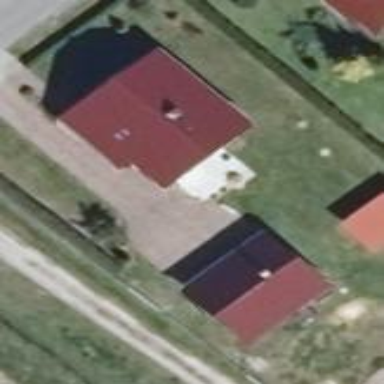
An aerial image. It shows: Maroon house with flat roof.